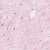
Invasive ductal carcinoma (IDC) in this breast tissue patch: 0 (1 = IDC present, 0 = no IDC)